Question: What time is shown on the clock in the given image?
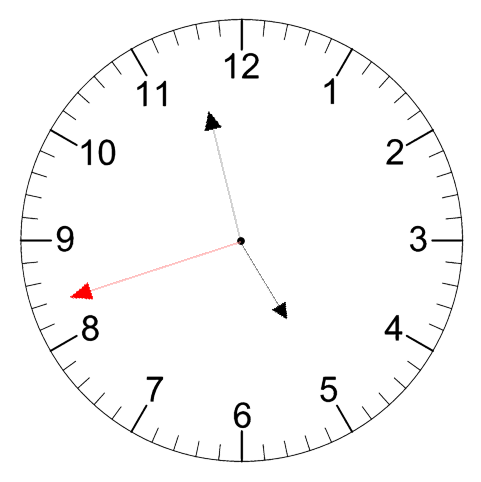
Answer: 04:57:42